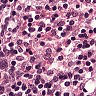
Metastatic tissue present: no